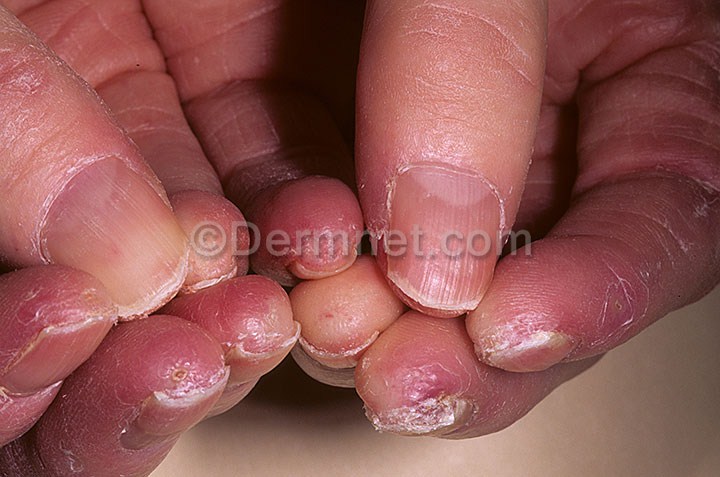
Disease: Eczema Photos